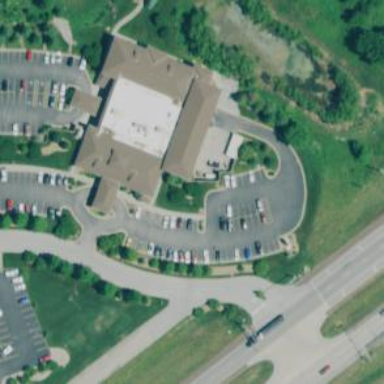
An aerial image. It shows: Clinic.